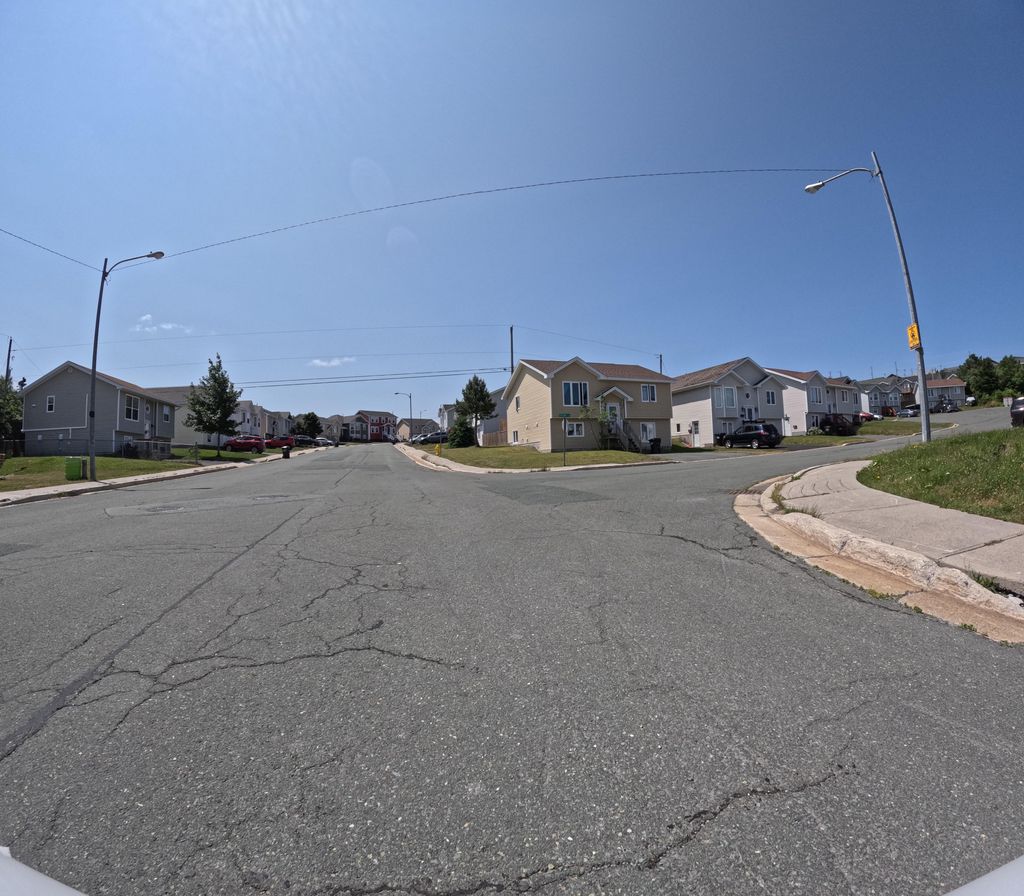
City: st_johns